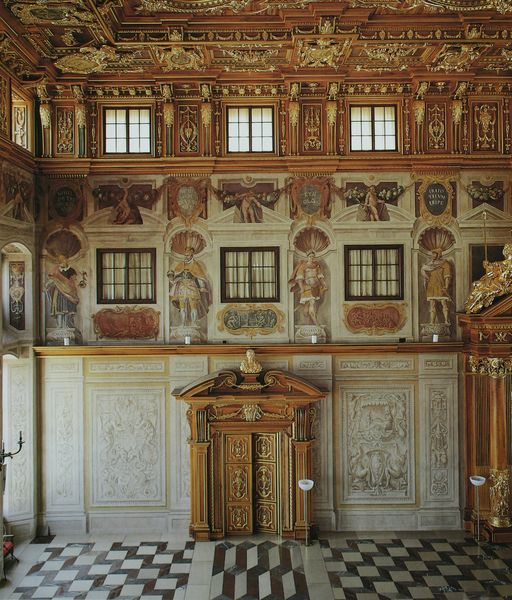
Titel: Östlicher Teil der Südwand des Goldenen Saales
Künstler: Johann Matthias Kager
Standort: Augsburg
Institution: Rathaus
Schlagwörter: blau, weiß, gelb, menschen, ocker, braun, fenster, glas, hell, holz, kariert, lampe, lampen, licht, marmor, männer, pfeiler, raum, schmuck, schwarz, symbol, säule, säulen, tür, zimmer, gebäude, haus, rot, schloss, beige, karo, malerei, muster, ornament, wand, architektur, barock, stehen, stein, innenraum, vorhang, kirche, boden, figur, gold, interieur, stehend, decke, innen, leuchte, renaissance, statue, goldfarben, relief, italien, perspektive, pflaster, türen, fußboden, giebel, saal, figuren, treppe, kaiser, soldaten, dekoration, gardine, gardinen, verkleidung, vorhänge, inschrift, büste, dekor, ornamente, verzierung, wandgemälde, wandmalerei, kerze, flügeltür, stuck, türflügel, hoch, tor, leuchten, halle, foto, fotografie, eingang, offen, burg, höhe, bayern, sprossen, palast, dom, fliesen, fliese, holzdecke, kacheln, mosaik, bildnisse, rathaus, photo, verziert, fries, quadrate, portal, kerzenhalter, schnörkel, skulpturen, quader, statuen, kanzel, residenz, portikus, krieger, fresken, malerie, kassetten, kassettendecke, heilige, muschel, fresko, marmorboden, golden, muscheln, steinboden, tpr, reliefs, fotographie, illusion, täuschung, geometrie, verziehrt, fresco, kirsche, kirschholz, geschnitzt, schnitzereien, vertäfelung, mamor, geschoss, holztür, säile, nischen, etage, kasettendecke, superposition, jakobsmuscheln, doppeltür, decken, festsaal, augsburg, tafeln, wandbemalung, malereien, optische täuschung, ornamet, tugenden, gewnad, prunksaal, goldener saal, säuen, optik, maror, goldig, mosaikboden, ratssaal, elias holl, holl, augsburger ratssaal, die tür macht weit, doppelflügeltür, holzdcke, kaiserbildnisse, persönlichkeiten, portel, deke, heilide, tromp, tromp d'oeil, mnarmor